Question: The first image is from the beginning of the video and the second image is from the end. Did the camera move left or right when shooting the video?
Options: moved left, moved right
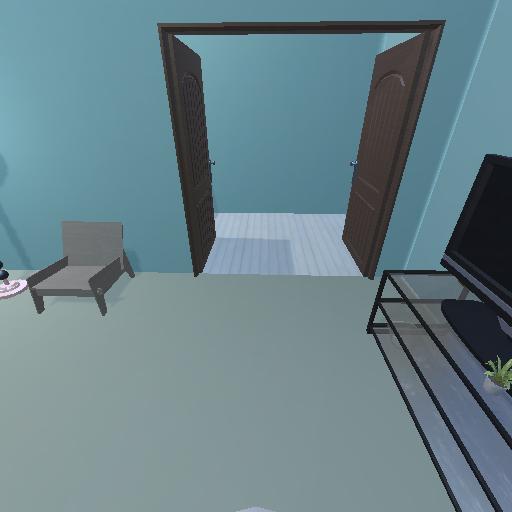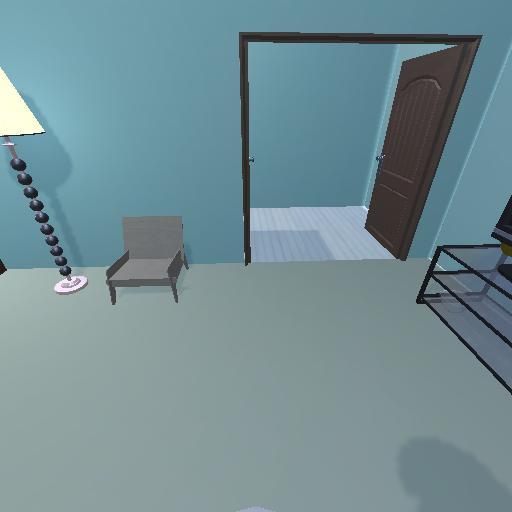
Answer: moved left